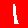
Digit: 1